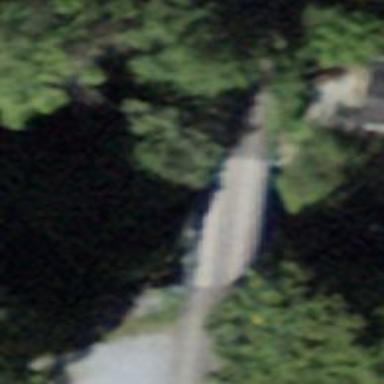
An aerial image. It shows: Service road on bridge.